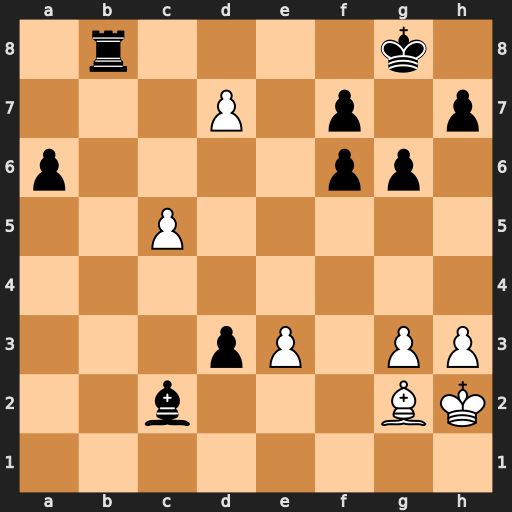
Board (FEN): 1r4k1/3P1p1p/p4pp1/2P5/8/3pP1PP/2b3BK/8
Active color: w
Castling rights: -
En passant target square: -
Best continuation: c6 Rf8 c7 d2 Bf3